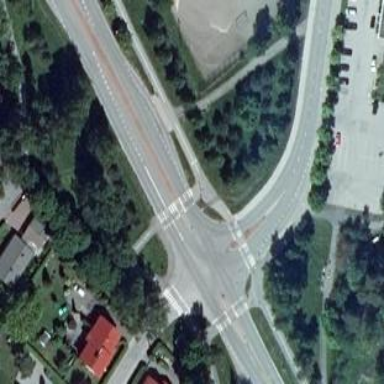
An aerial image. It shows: Uncontrolled road crossing with pedestrian island.